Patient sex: M
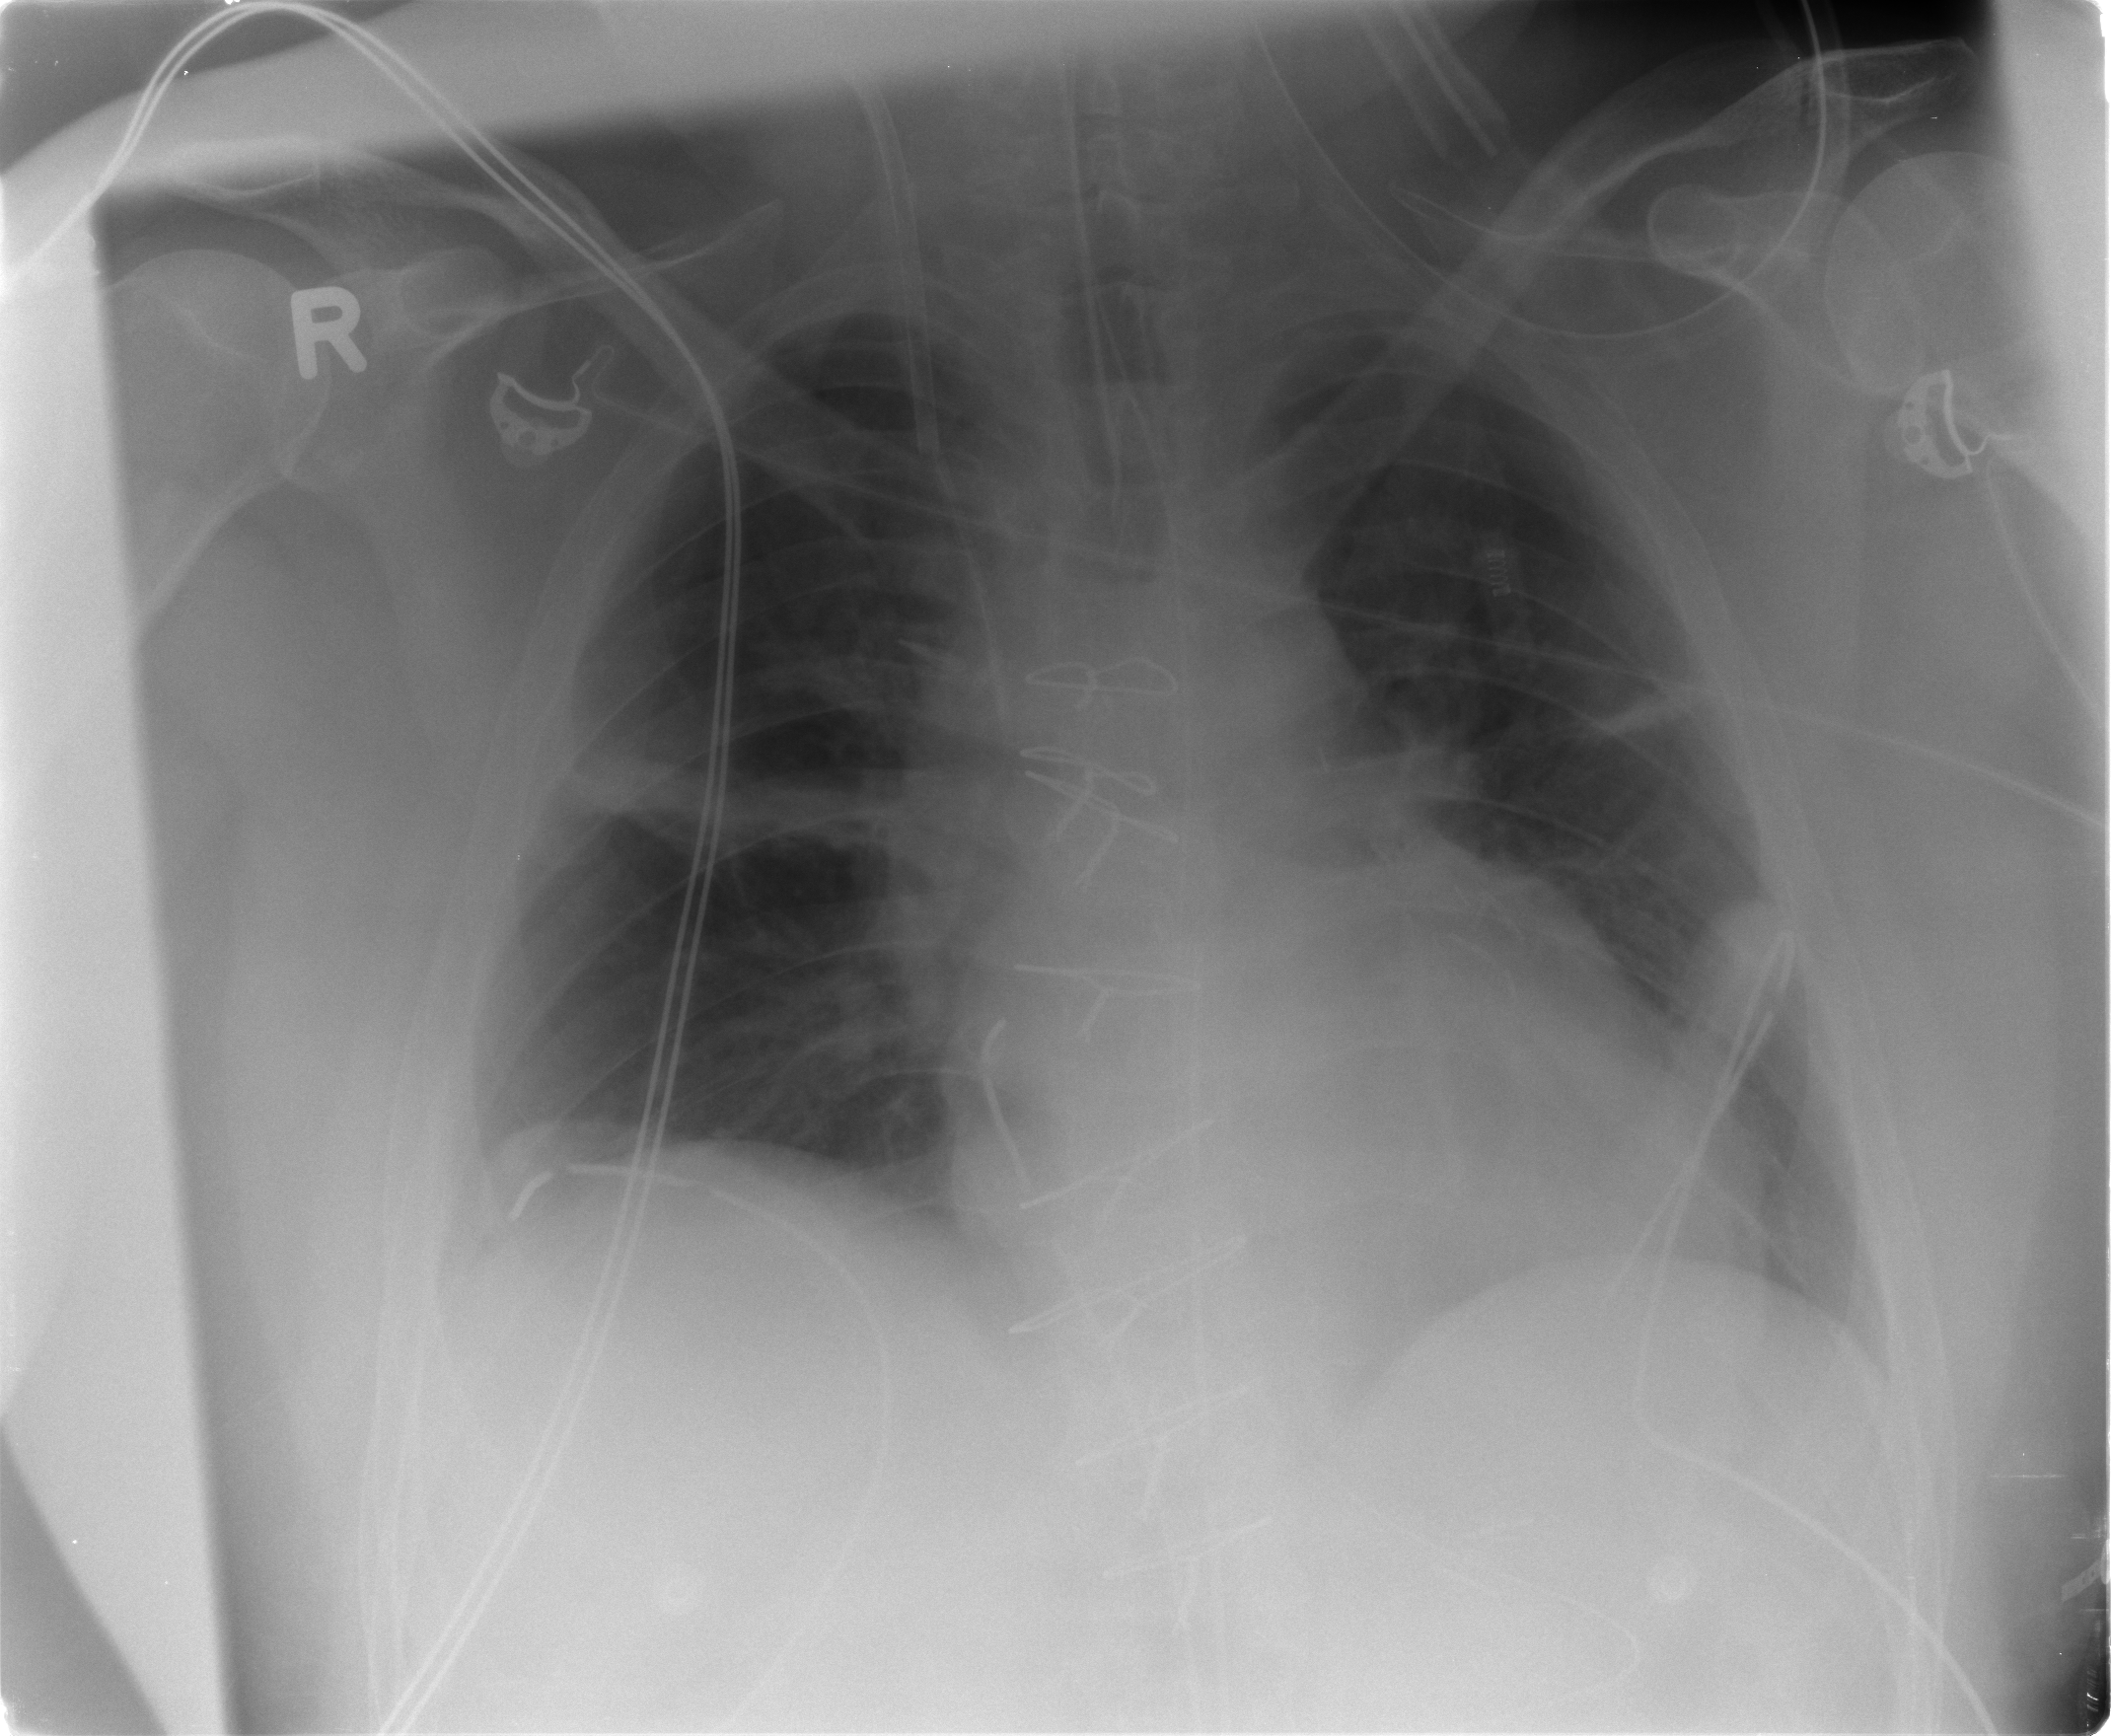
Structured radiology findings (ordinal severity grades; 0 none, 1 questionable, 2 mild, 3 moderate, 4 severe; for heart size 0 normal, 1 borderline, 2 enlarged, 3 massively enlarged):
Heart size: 2
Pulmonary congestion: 2
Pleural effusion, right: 0
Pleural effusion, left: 0
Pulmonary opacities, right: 0
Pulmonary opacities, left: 0
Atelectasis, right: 2
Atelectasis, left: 2